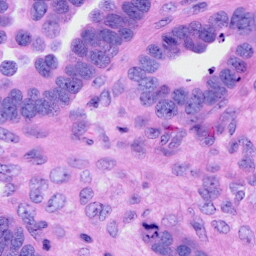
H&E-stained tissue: Ovarian